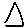
Label: triangle